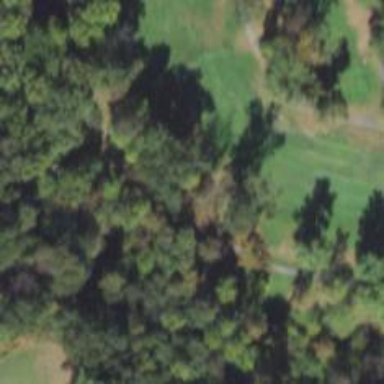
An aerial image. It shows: Pathway for golfing.